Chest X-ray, AP view. Patient: 37 years old, sex F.
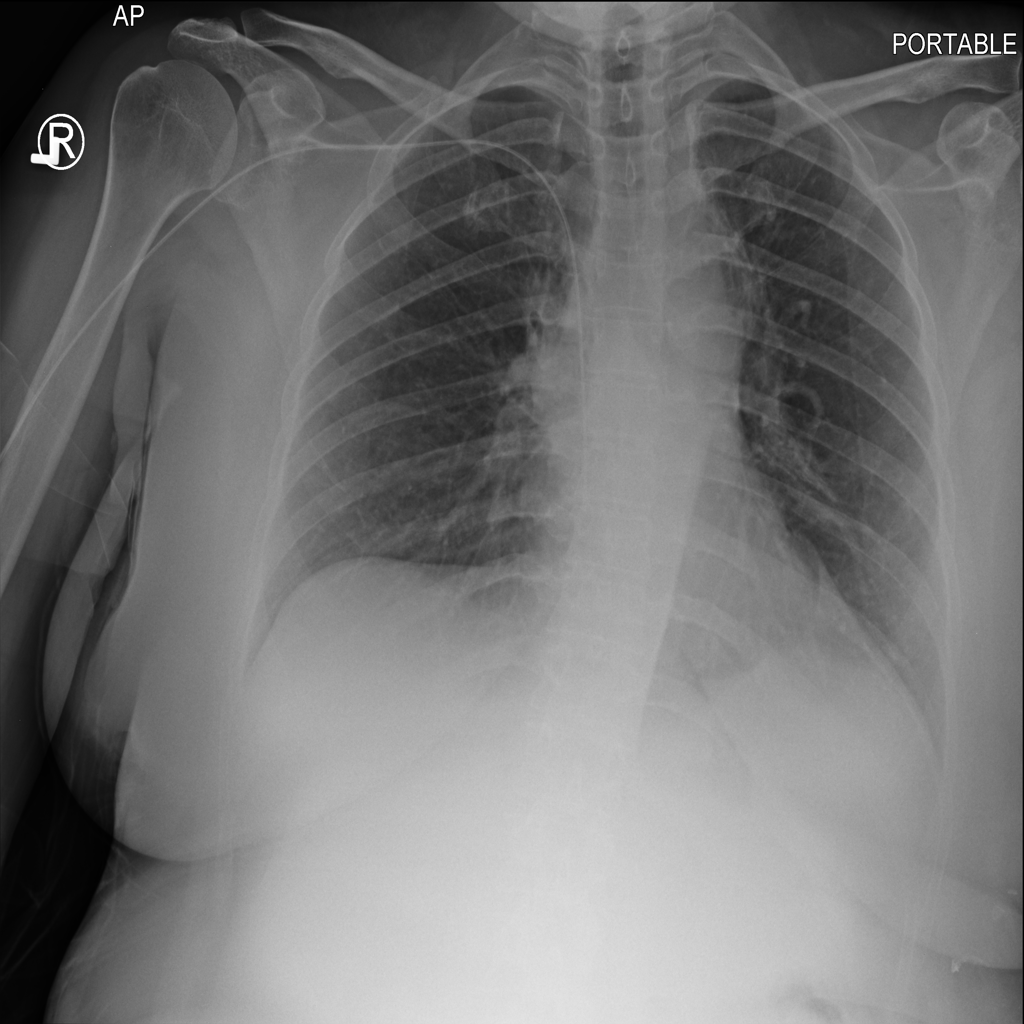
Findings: Cardiomegaly